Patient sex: M
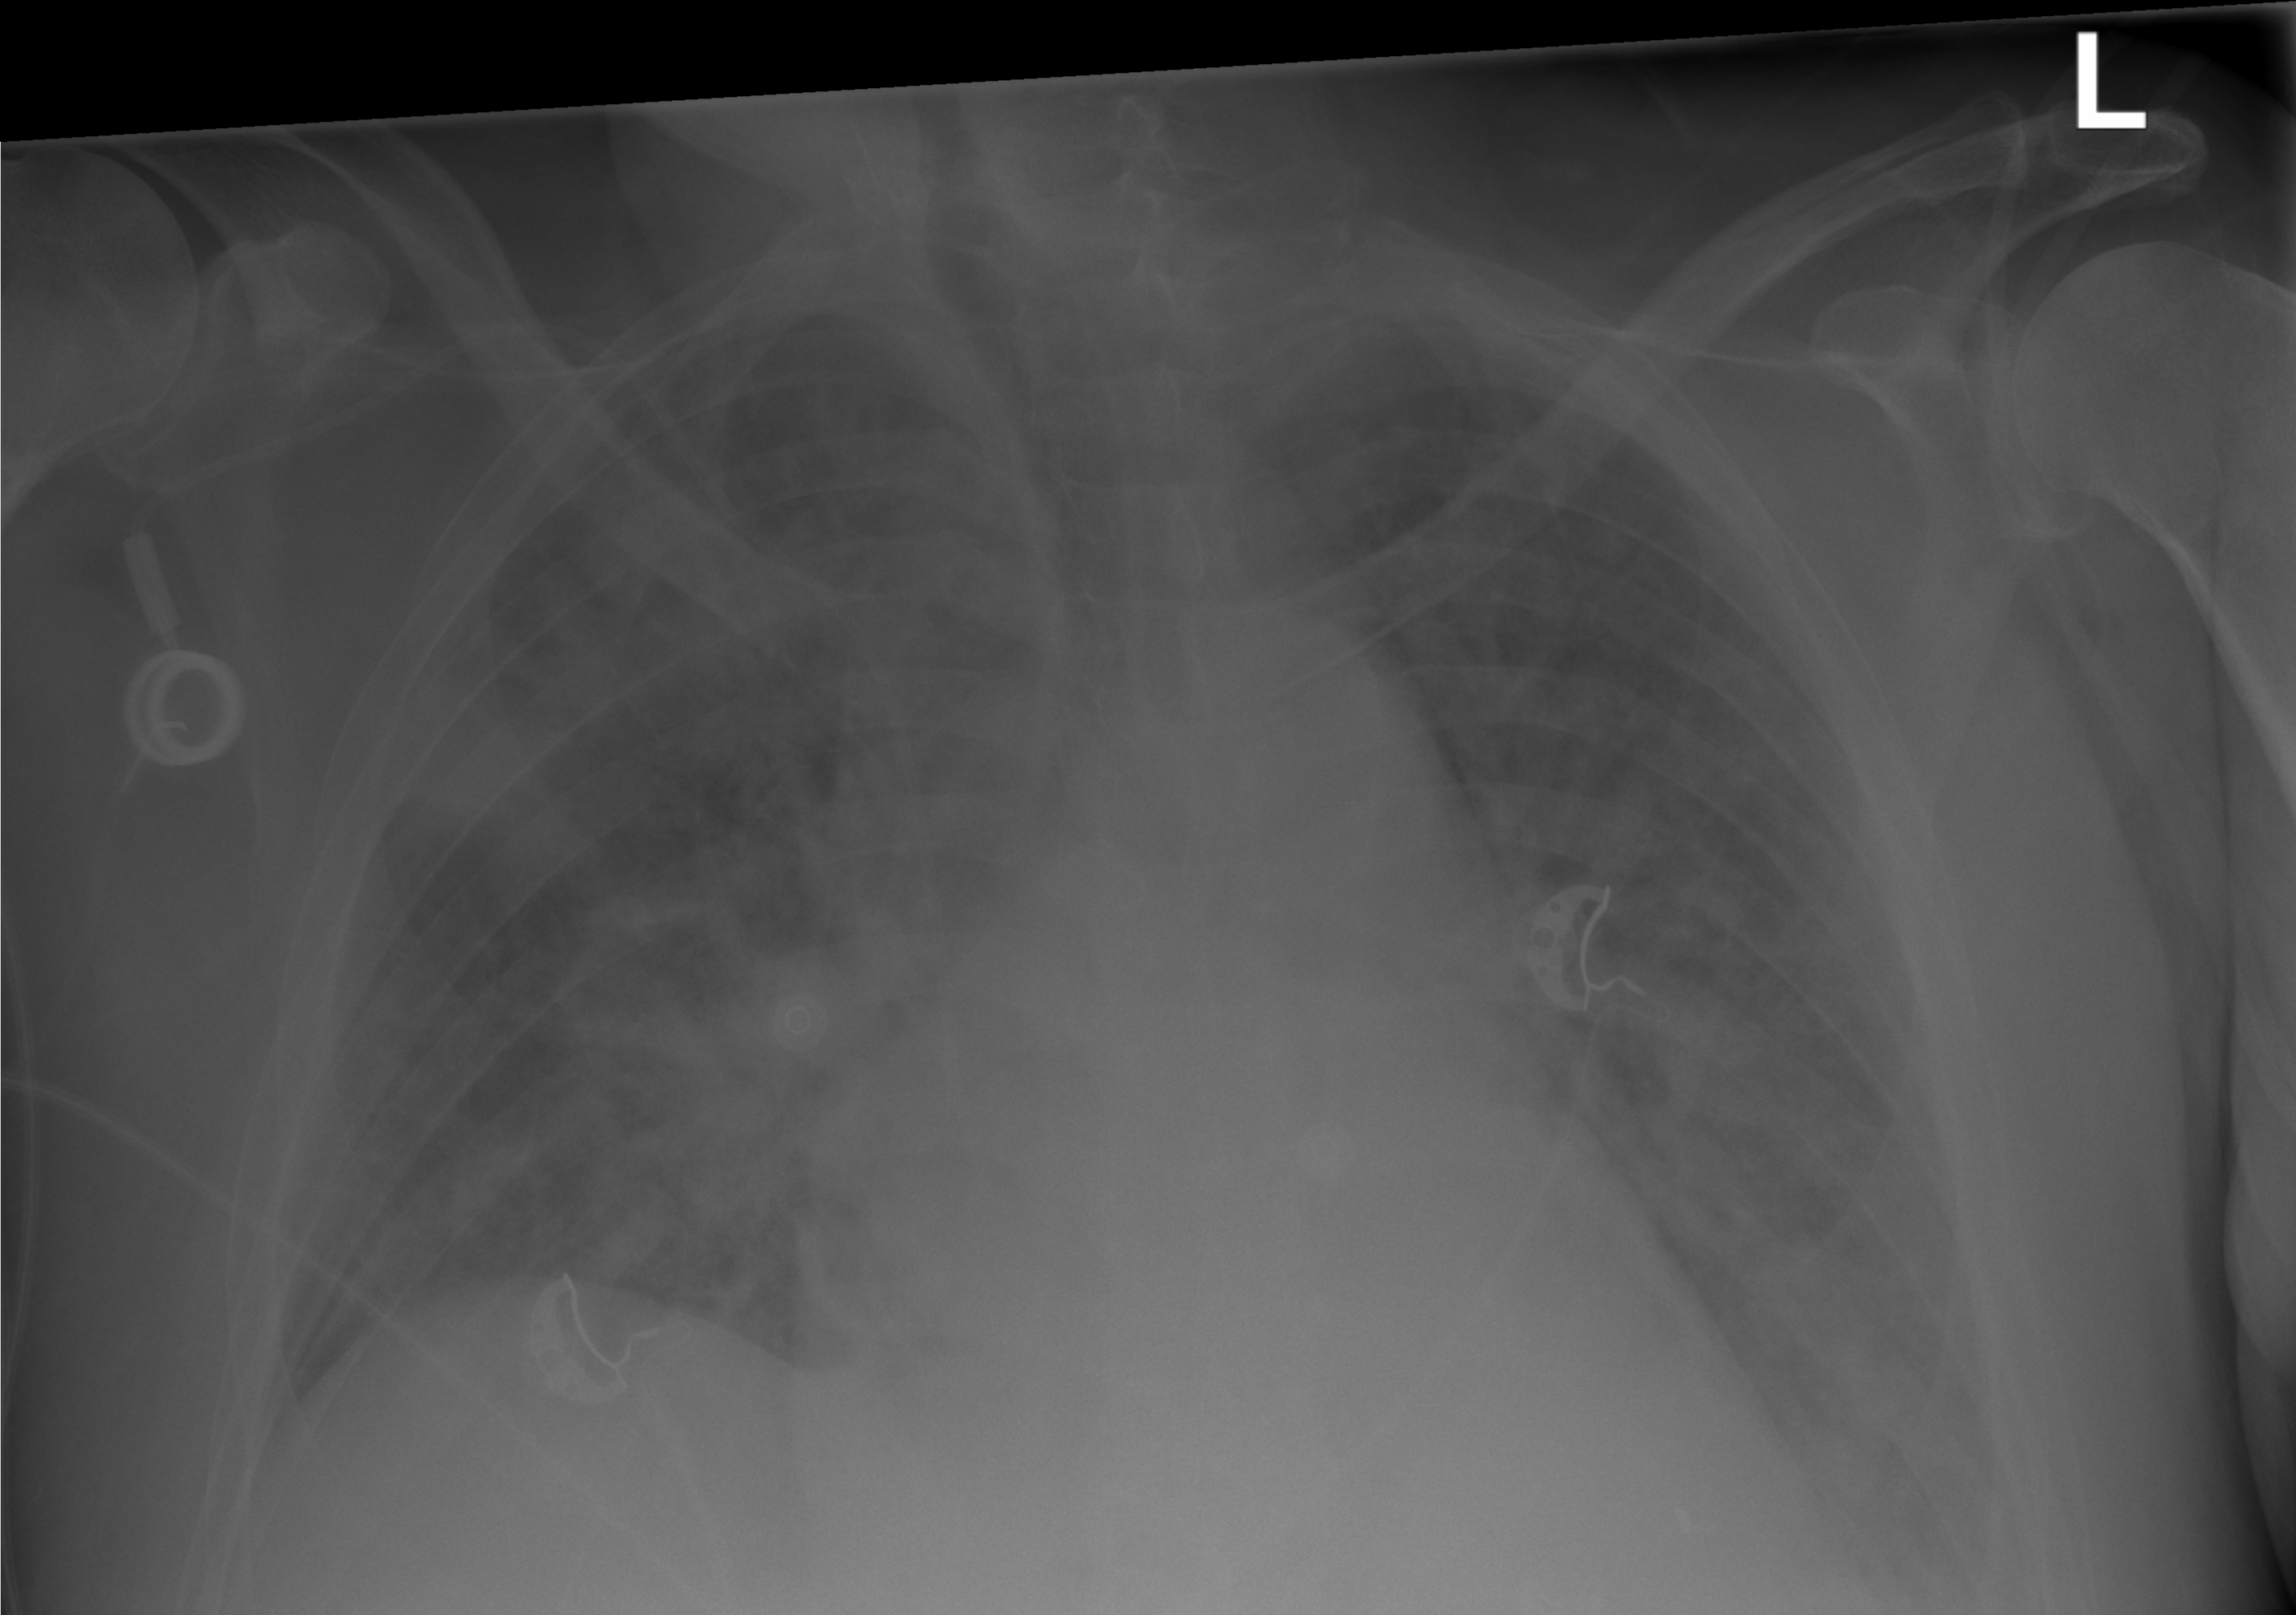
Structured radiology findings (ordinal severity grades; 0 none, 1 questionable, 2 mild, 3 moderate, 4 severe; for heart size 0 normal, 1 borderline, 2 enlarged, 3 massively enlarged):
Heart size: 2
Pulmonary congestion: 3
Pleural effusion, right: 0
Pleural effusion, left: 2
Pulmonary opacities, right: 3
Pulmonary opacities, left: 2
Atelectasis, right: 3
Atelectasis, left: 3